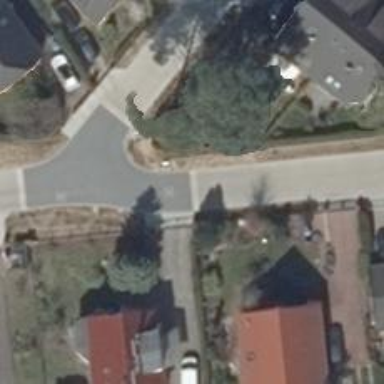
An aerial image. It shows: Traffic calming table.